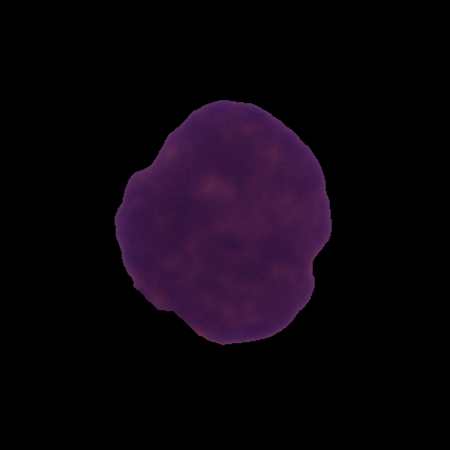
Label: cancer